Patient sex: M
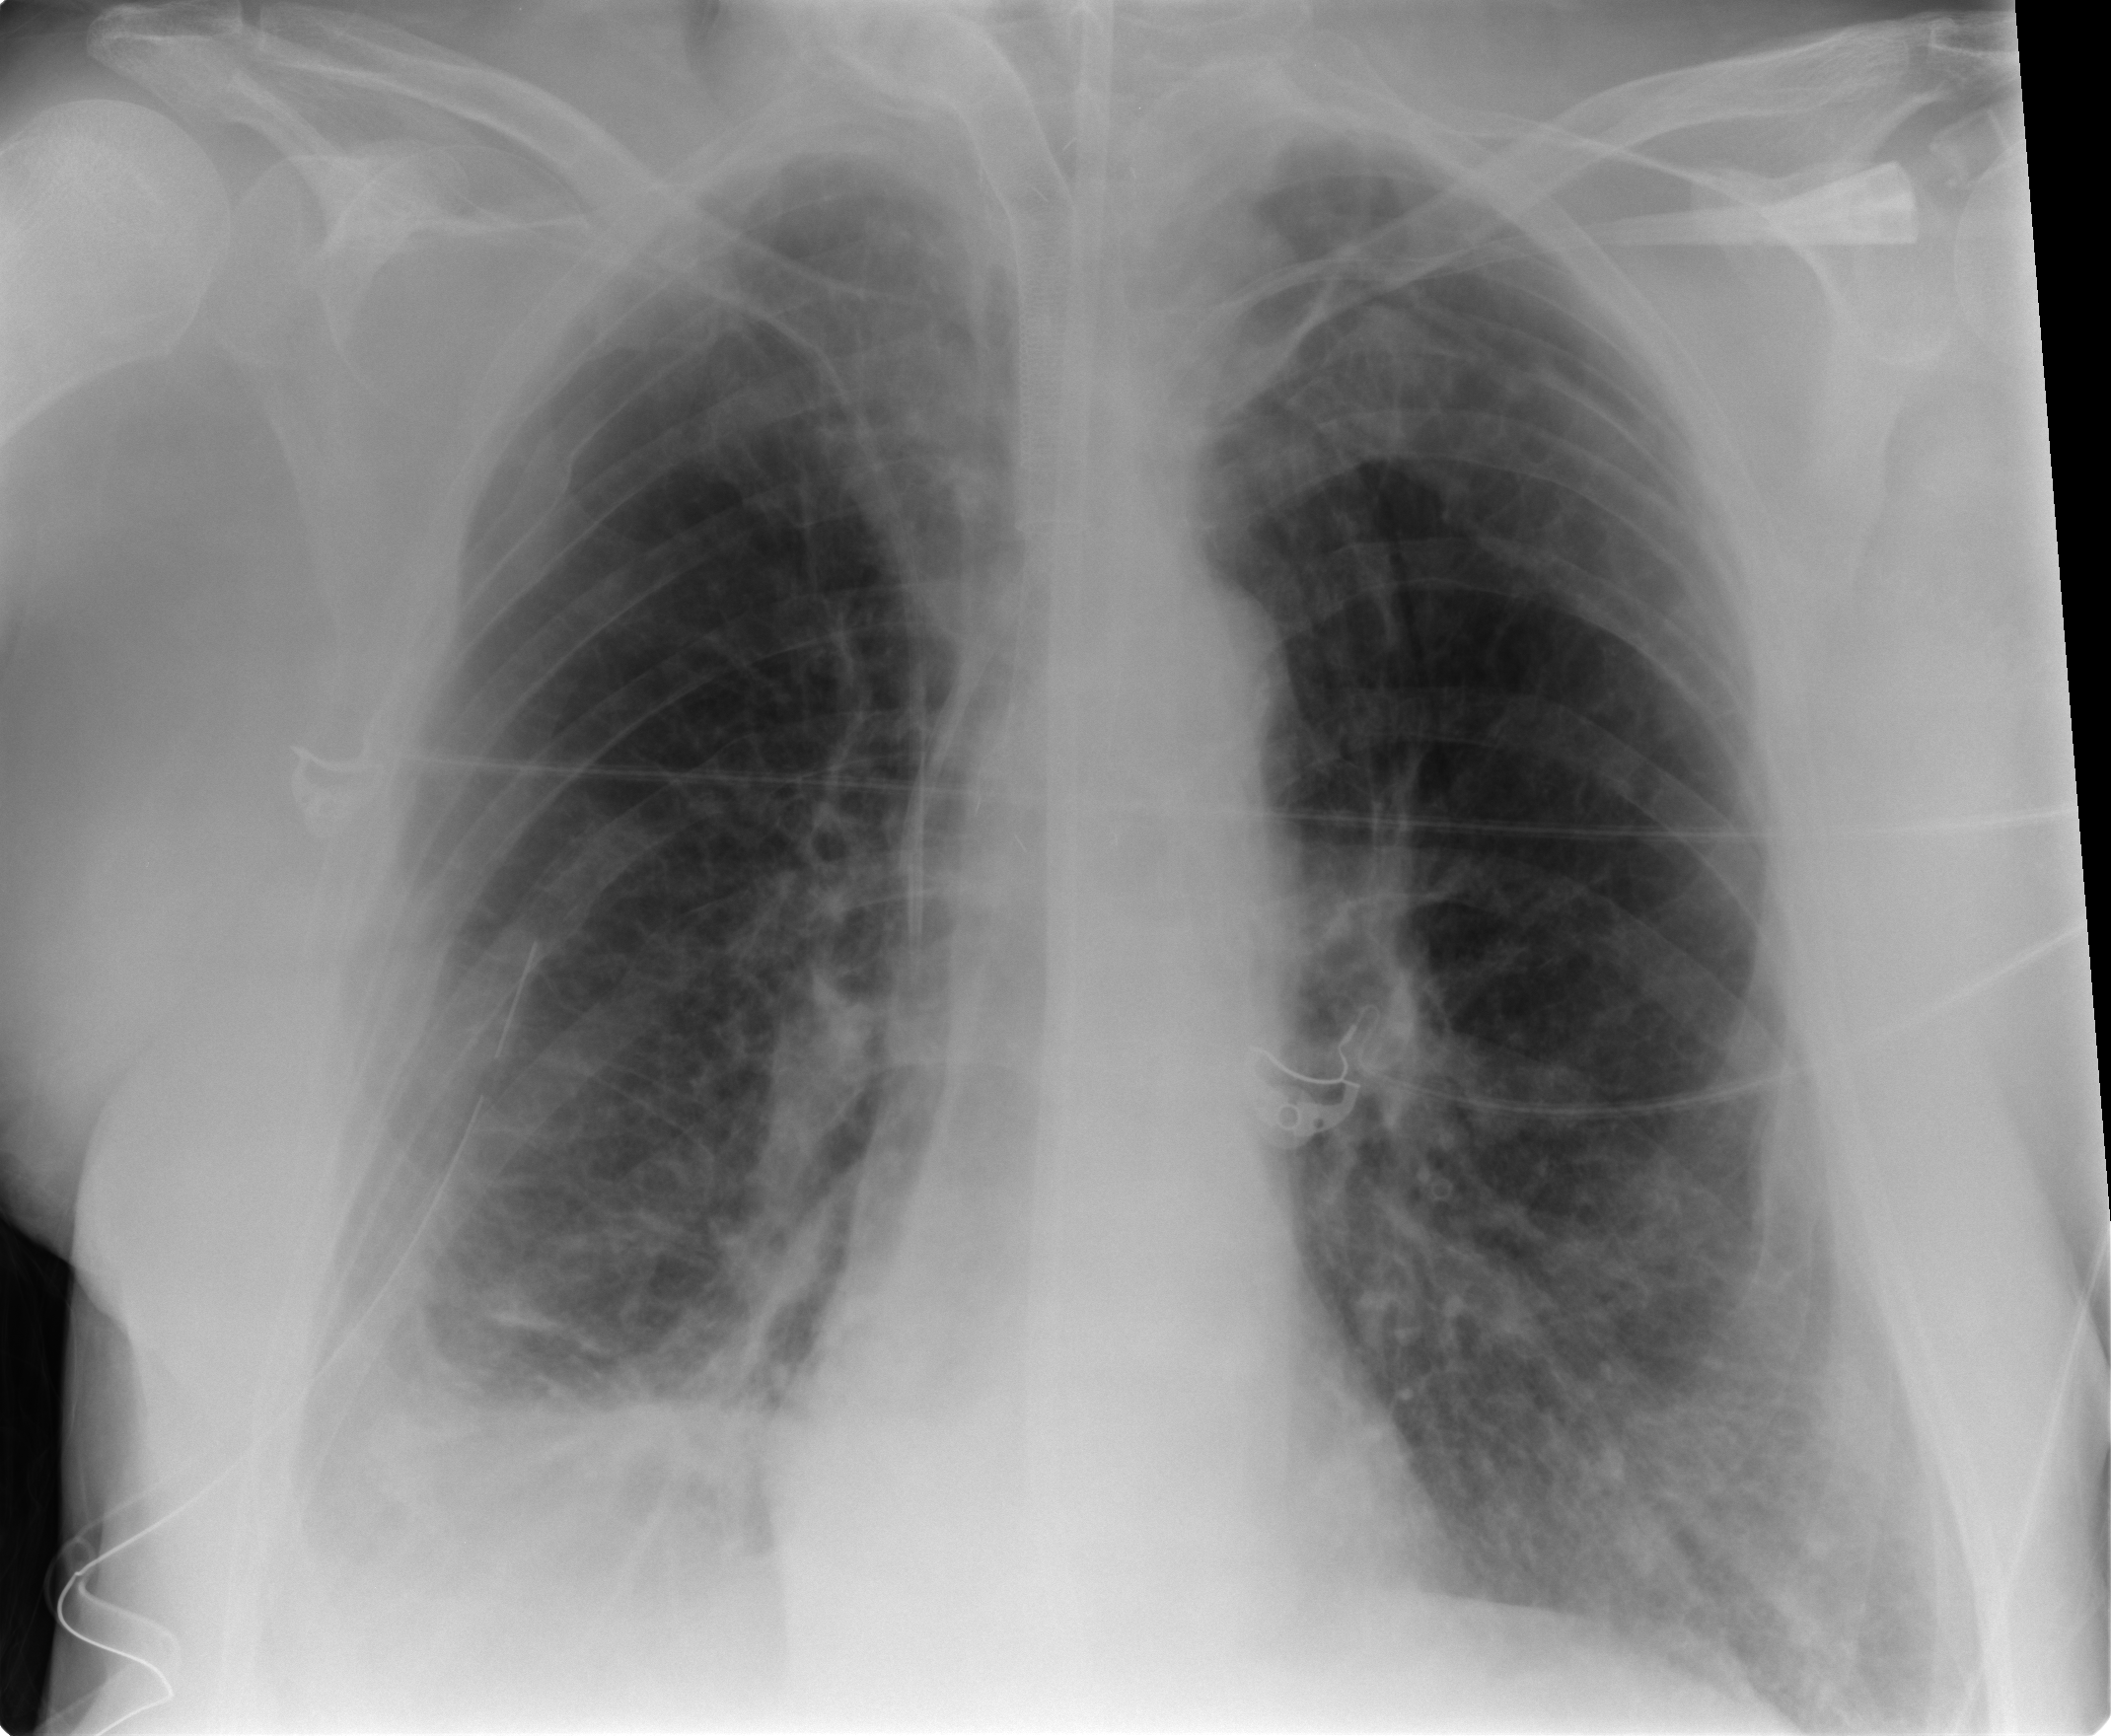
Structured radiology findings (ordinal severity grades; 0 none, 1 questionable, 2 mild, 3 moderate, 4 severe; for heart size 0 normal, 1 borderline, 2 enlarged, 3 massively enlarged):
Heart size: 0
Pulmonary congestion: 0
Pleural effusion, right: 2
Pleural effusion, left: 0
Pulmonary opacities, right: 1
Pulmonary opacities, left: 1
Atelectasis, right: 2
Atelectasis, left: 2